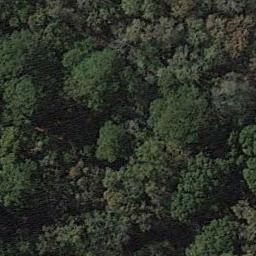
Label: forest